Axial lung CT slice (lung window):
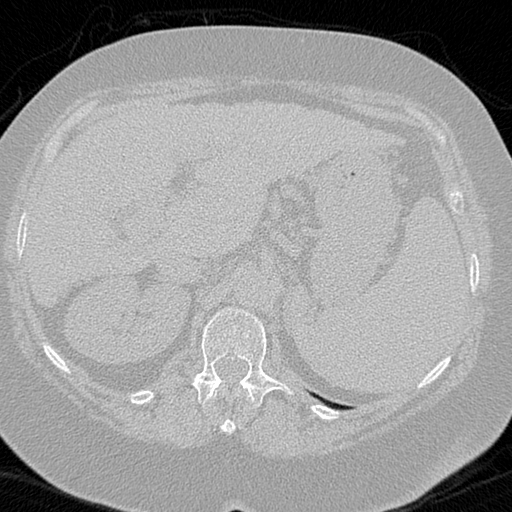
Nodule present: no